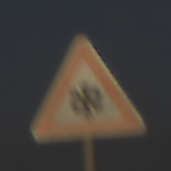
Verkehrszeichen: SchneeOderEisglaette
Umgebung: Outdoor, Nature
Tageszeit: SunriseSunset
Wetter: PartlyCloudy
Licht: Natural
Jahreszeit: NotSpecified
Kontrast: HighContrast